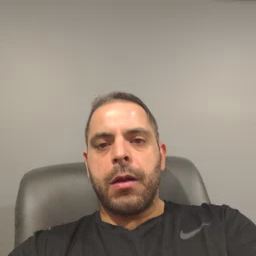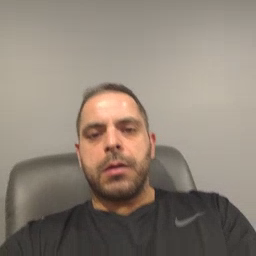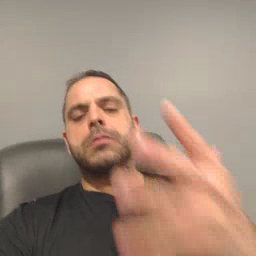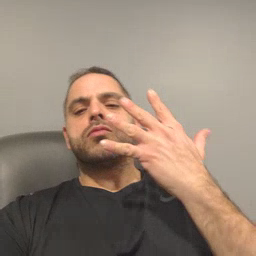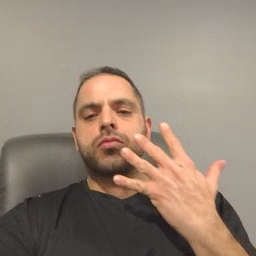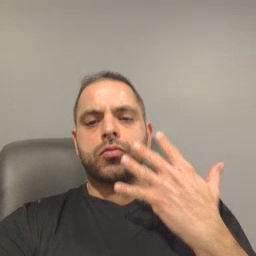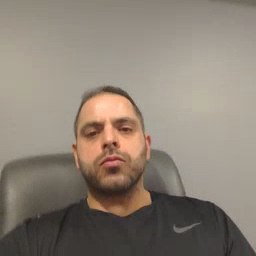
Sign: sad